Question: I wanted to add jlabel dynamically on button click right below the other. I am not able to figure out the layout to be used in order to add jlabel. Any hint or solution will be appreciated
'''
package com.vastu;
import javax.swing.JPanel;
public class spanel extends JPanel {
String[] nakshatras = {"SELECT","Ashwini","Bharani","Kritika","Rohini","Mrugashira","Aardra","Punarvasu","Pushya","Aashlesha","Magha","Poorva","Phalguni","Uttara","Phalguni","Hasta","Chitra","Swati","Vishakha","Anuradha","Jyeshta","Moola","Poorvashada","Uttarashada","Shravana","Dhanishta","Shatabhisha","Poorvabhadra","Uttarabhadra","Revati"};
String[] more={"MORE MEMBERS","FATHER","MOTHER","HUSBAND","WIFE","SON","DAUGHTER"};
public spanel() {
setBackground(new Color(147, 112, 219));
setLayout(new BoxLayout(this, BoxLayout.Y_AXIS));
JLabel lblTarabala = new JLabel("tarabala:");
add(lblTarabala);
JLabel lblStarOfOwner = new JLabel("STAR OF OWNER :");
add(lblStarOfOwner);
JComboBox comboBox = new JComboBox(nakshatras);
add(comboBox);
JComboBox comboBox_1 = new JComboBox(more);
add(comboBox_1);
comboBox_1.addActionListener(new ActionListener() {
@Override
public void actionPerformed(ActionEvent e) {
// TODO Auto-generated method stub
JComboBox jc = (JComboBox) e.getSource();
Integer i=jc.getSelectedIndex();
if(i==0){
repaint();
}else if(i==1){
JLabel newmember=new JLabel();
JComboBox star_f=new JComboBox(nakshatras);
GridBagConstraints gbc_starf = new GridBagConstraints();
star_f.setBackground(new Color(211, 211, 211));
newmember.setFont(new Font("Times New Roman", Font.BOLD, 14));
newmember.setText("STAR OF FATHER :");
newmember.setBackground(new Color(147, 112, 219));
gbc_starf.gridwidth=5;
add(newmember);
add(star_f);
revalidate();
}else if(i==2){
JLabel newmember=new JLabel();
JComboBox star_m=new JComboBox(nakshatras);
GridBagConstraints gbc_starm = new GridBagConstraints();
star_m.setBackground(new Color(211, 211, 211));
newmember.setFont(new Font("Times New Roman", Font.BOLD, 14));
newmember.setText("STAR OF MOTHER :");
newmember.setBackground(new Color(147, 112, 219));
gbc_starm.gridwidth=5;
add(newmember);
add(star_m);
revalidate();
}else if(i==3){
JLabel newmember=new JLabel();
JComboBox star_h=new JComboBox(nakshatras);
GridBagConstraints gbc_starh = new GridBagConstraints();
star_h.setBackground(new Color(211, 211, 211));
newmember.setFont(new Font("Times New Roman", Font.BOLD, 14));
newmember.setText("STAR OF HUSBAND :");
newmember.setBackground(new Color(147, 112, 219));
gbc_starh.gridwidth=5;
add(newmember);
add(star_h);
revalidate();
}
}
});
}
}
'''
---
here i used box layout but the fields appear on full screen. as

---
How am i supposed to custom resize component in boxlayout?
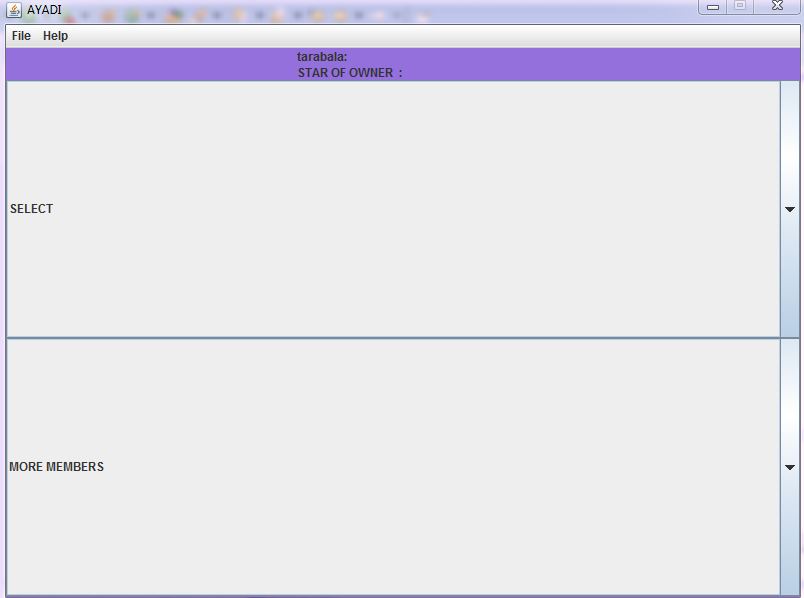
Answer: You can use <URL> for this purpose, and specify it's 'fill' property to either 'HORIZONTAL or NONE', if you do not want the 'JLabel's to resize 'VERTICALLY or BOTH' ways respectively. One simplest example for your help :
'''
import java.awt.*;
import java.awt.event.*;
import javax.swing.*;
public class DynamicComponentAddition {
private JFrame frame;
private JPanel compPanel;
private JLabel label;
private JButton button;
private GridBagConstraints gbc;
private int counter;
public DynamicComponentAddition() {
gbc = new GridBagConstraints();
gbc.insets = new Insets(5, 5, 5, 5);
gbc.fill = GridBagConstraints.NONE;
gbc.anchor = GridBagConstraints.FIRST_LINE_START;
gbc.gridx = 0;
counter = 0;
}
private void displayGUI() {
frame = new JFrame("Dynamic component addition");
frame.setDefaultCloseOperation(JFrame.DISPOSE_ON_CLOSE);
JPanel contentPane = new JPanel(new BorderLayout(5, 5));
compPanel = new JPanel(new GridBagLayout());
button = new JButton("Add Component");
button.addActionListener(new ActionListener() {
@Override
public void actionPerformed(ActionEvent ae) {
final JLabel label = new JLabel(
Integer.toString(counter), JLabel.CENTER);
addComp(compPanel, label, counter++);
}
});
contentPane.add(compPanel, BorderLayout.CENTER);
contentPane.add(button, BorderLayout.PAGE_END);
frame.setContentPane(contentPane);
frame.pack();
frame.setLocationByPlatform(true);
frame.setVisible(true);
}
private void addComp(JPanel panel, JComponent comp, int gridy) {
gbc.gridy = gridy;
panel.add(comp, gbc);
frame.pack();
}
public static void main(String[] args) {
Runnable runnable = new Runnable() {
@Override
public void run() {
new DynamicComponentAddition().displayGUI();
}
};
EventQueue.invokeLater(runnable);
}
}
'''